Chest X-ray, AP view. Patient: 41 years old, sex F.
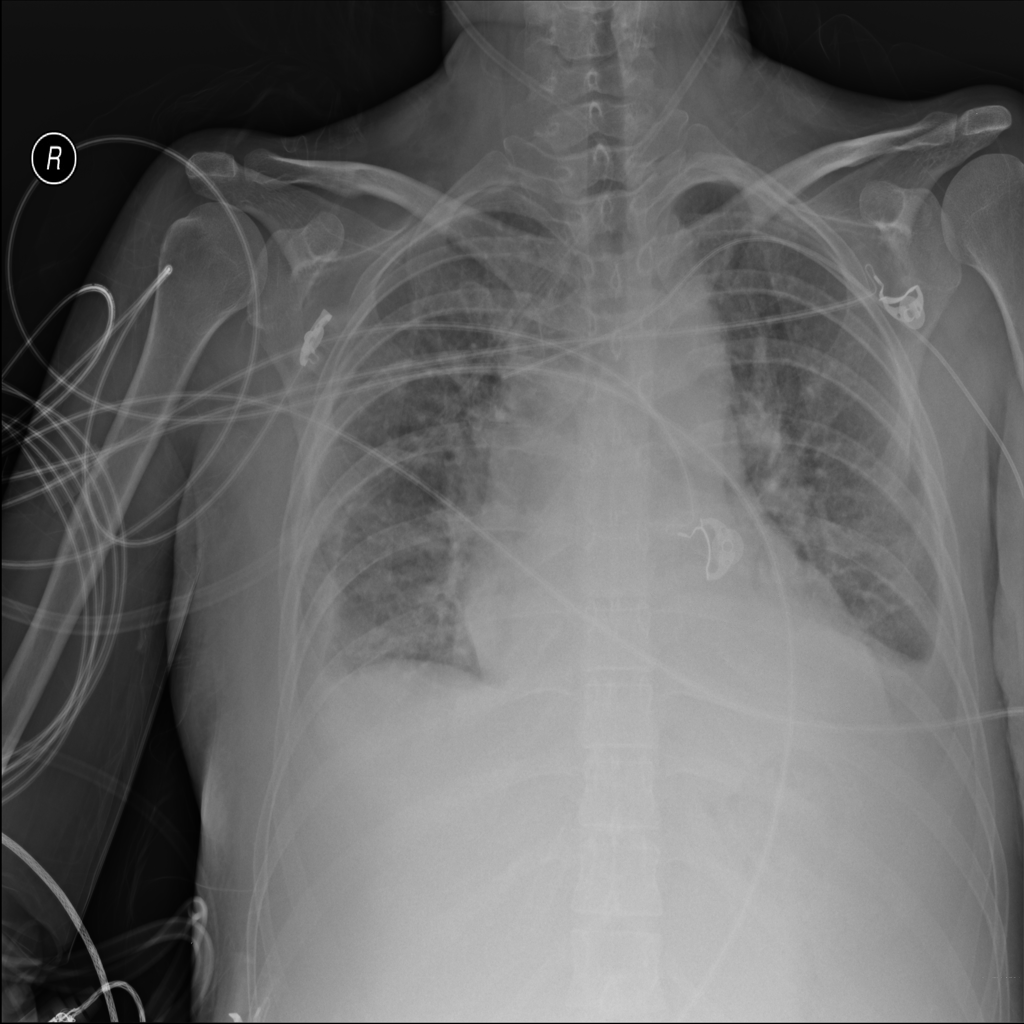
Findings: Effusion, Nodule